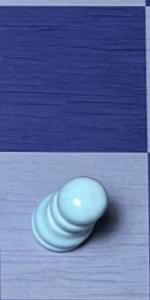
Label: Pawn_White